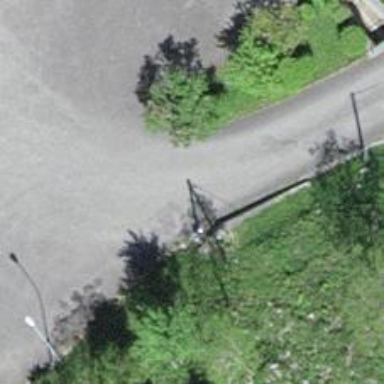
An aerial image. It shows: Alleyway designated as service road.